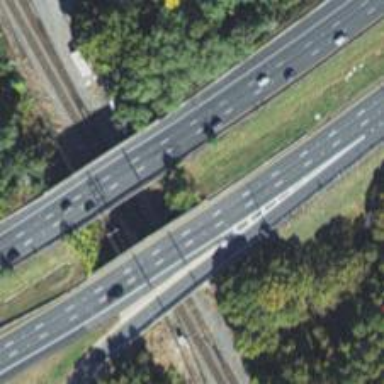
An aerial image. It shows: Bridge with asphalt surface. It is part of motorway link.